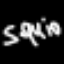
Label: squiggle